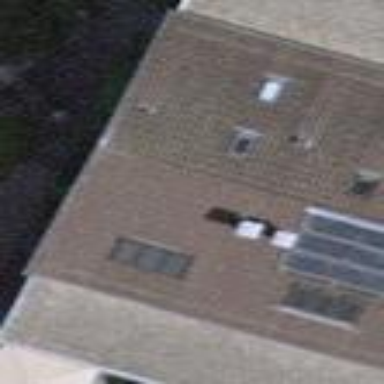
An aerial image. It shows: Terrace building.